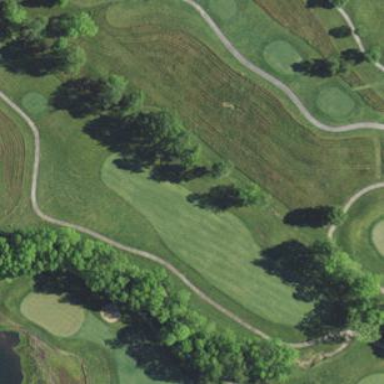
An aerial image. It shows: Grassy area designated as golf fairway.